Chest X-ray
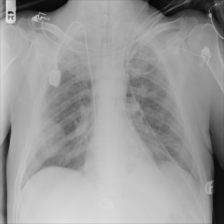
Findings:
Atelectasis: negative
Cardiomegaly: negative
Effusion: negative
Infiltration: positive
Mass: positive
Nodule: negative
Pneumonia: negative
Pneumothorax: negative
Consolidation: positive
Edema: negative
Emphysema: negative
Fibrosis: negative
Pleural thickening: negative
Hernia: negative